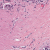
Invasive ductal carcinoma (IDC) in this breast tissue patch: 0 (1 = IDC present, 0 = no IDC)